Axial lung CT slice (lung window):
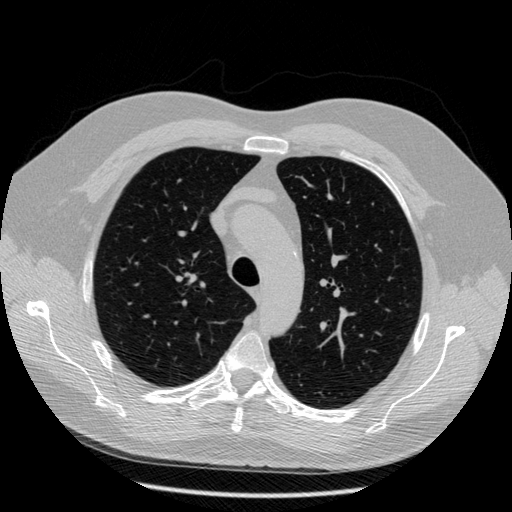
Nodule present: no